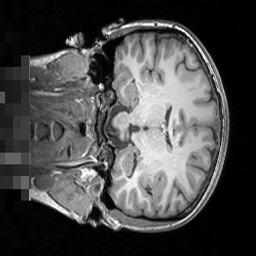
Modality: T1w
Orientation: coronal
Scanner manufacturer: siemens
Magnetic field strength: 3 T
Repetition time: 1.5 s
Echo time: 0.00291 s